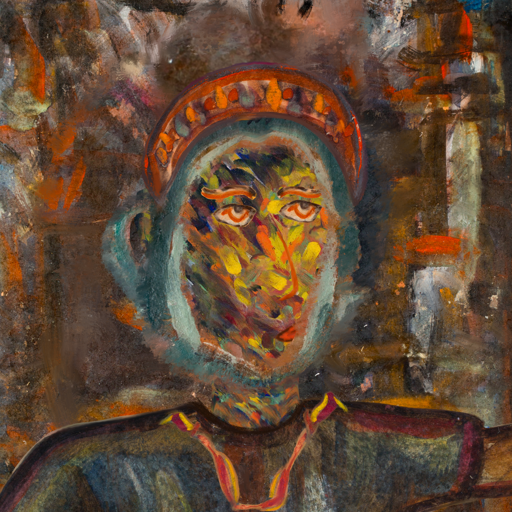
Background: GypsyQueen, Head And Neck Side: An_Impression, Face Side: Experience, Bust: Mosgoul, Hair Side: Boggyland, Head Accessory: Hypocrite, Second Necklace: Gypsy_Mother_1, Necklace: Blank, Baby: Blank